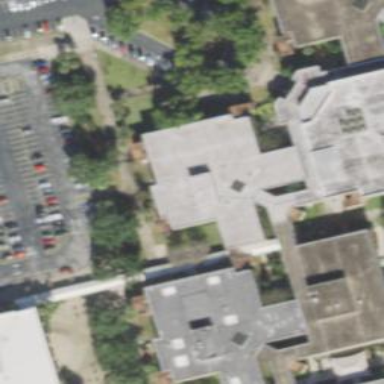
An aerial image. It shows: College building.